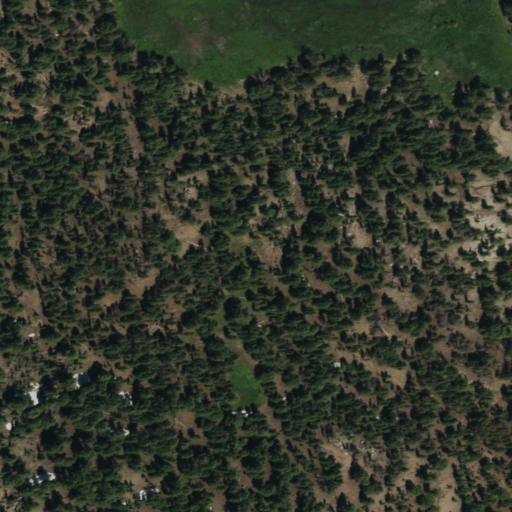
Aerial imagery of cliff(s) in Nevada named Slab Cliffs containing evergreen forest, shrub, and herbaceous wetlands